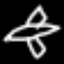
Label: airplane